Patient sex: F
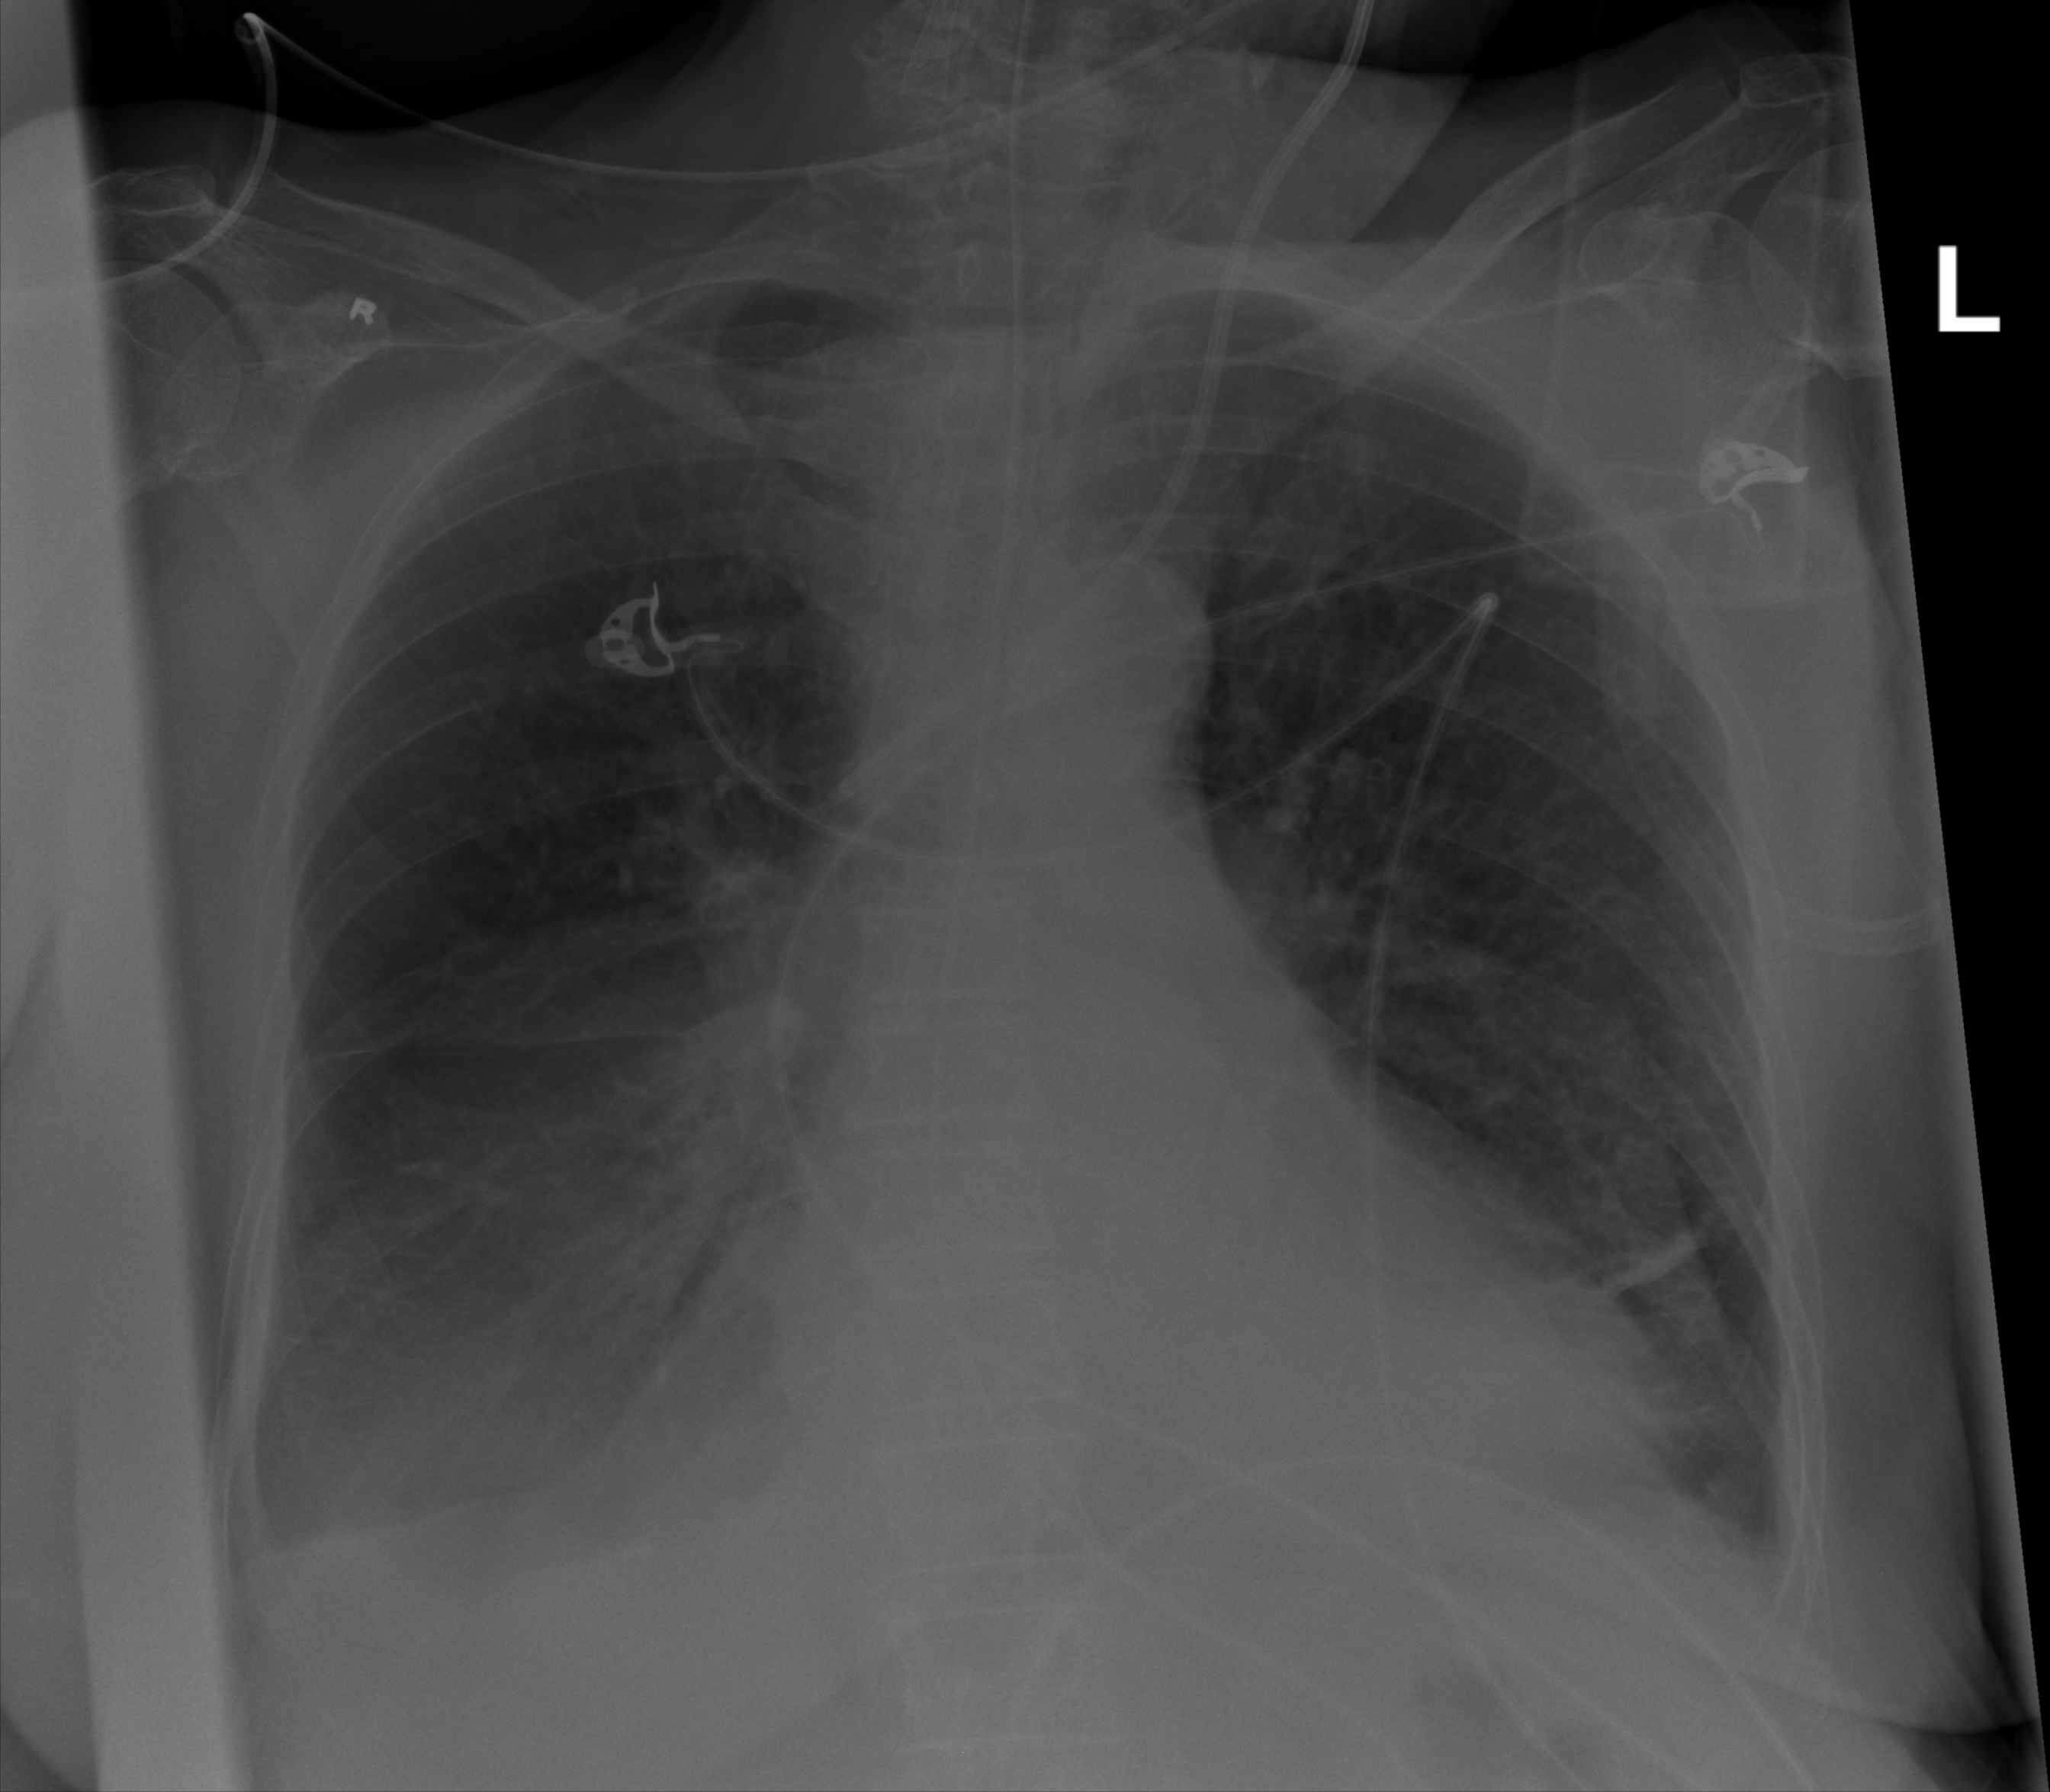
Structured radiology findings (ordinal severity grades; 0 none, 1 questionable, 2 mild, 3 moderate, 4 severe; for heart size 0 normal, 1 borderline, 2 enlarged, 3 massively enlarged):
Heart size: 0
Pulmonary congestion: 0
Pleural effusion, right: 2
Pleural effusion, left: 2
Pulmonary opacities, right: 0
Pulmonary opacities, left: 0
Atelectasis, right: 2
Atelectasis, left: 2